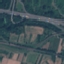
Label: Highway